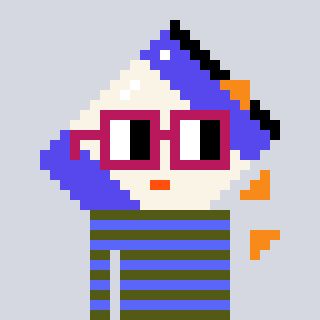
a pixel art character with square dark red glasses, a chips-shaped head and a purple-colored body on a cool background